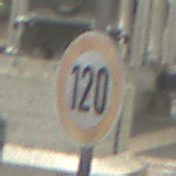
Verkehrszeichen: Geschwindigkeit120
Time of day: Night
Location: Outdoor (Urban)
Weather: PartlyCloudy
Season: NotSpecified
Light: Artificial